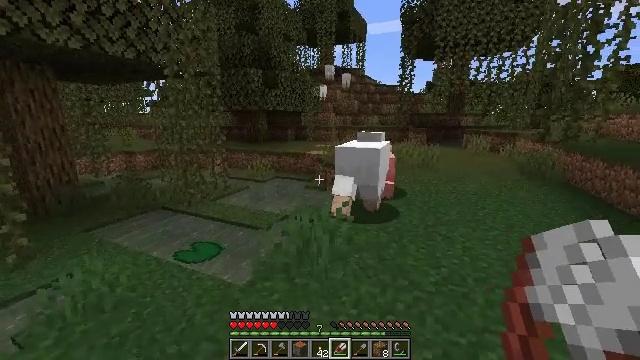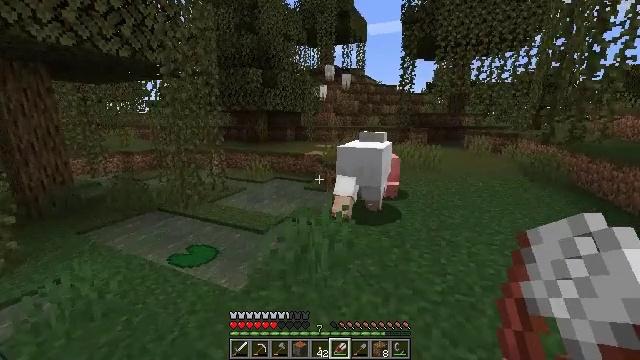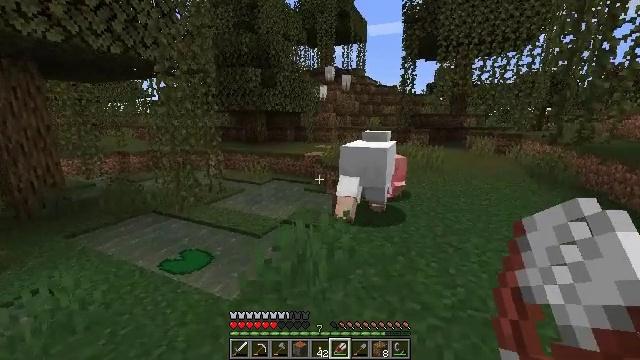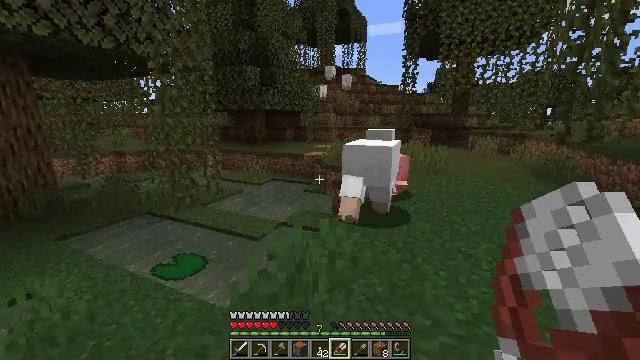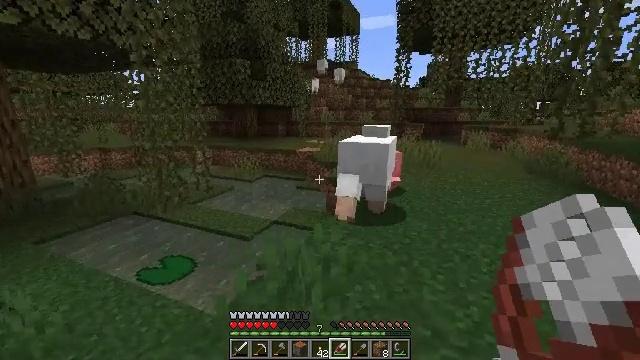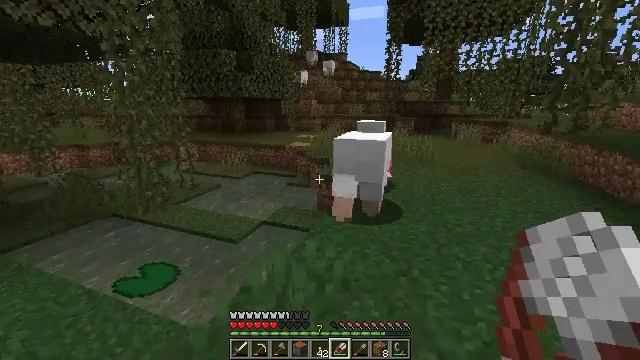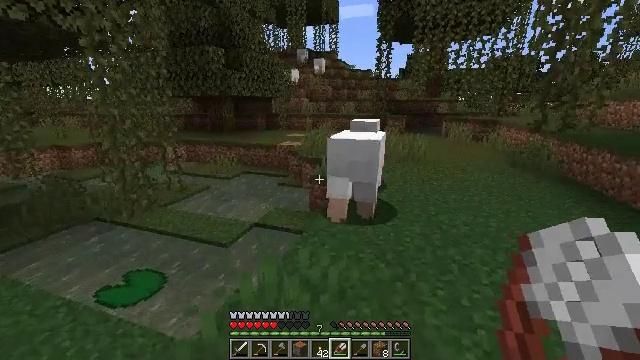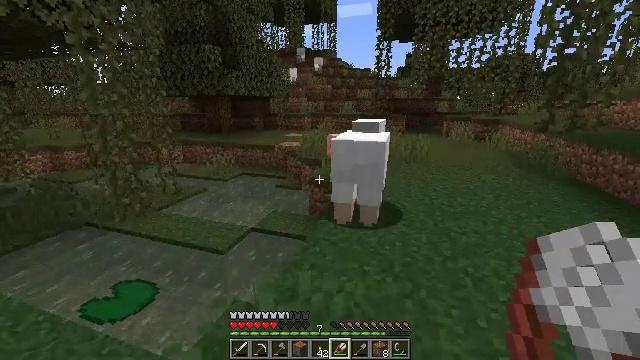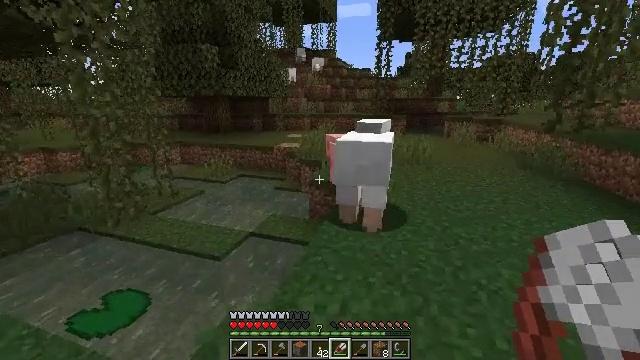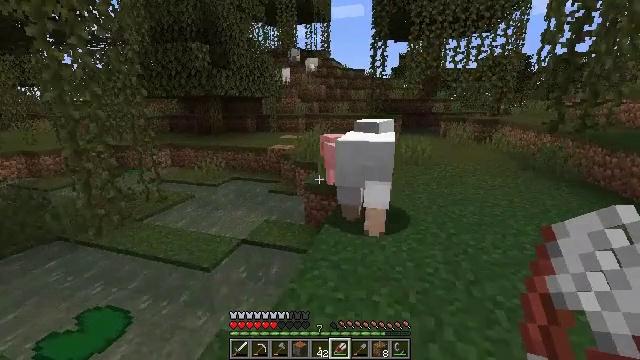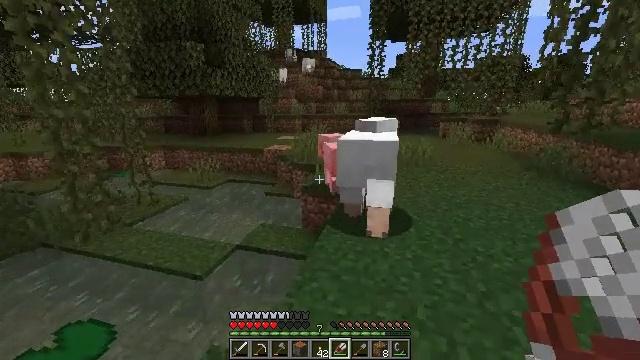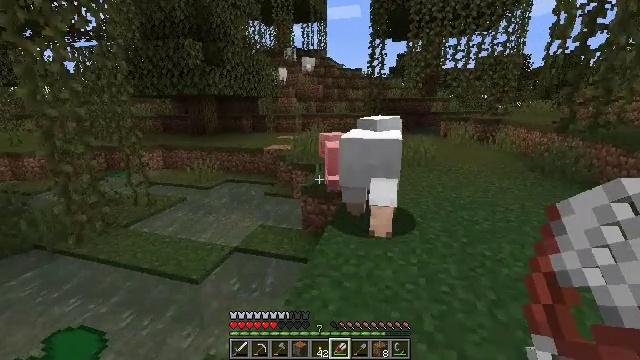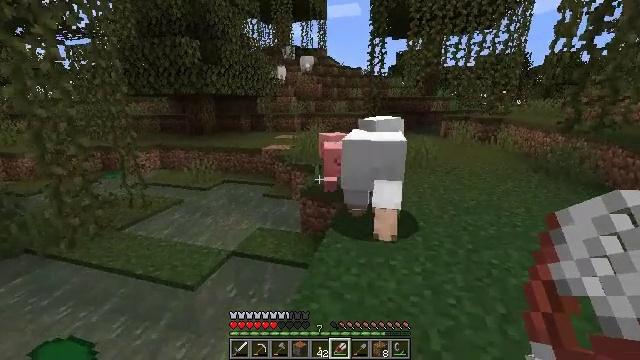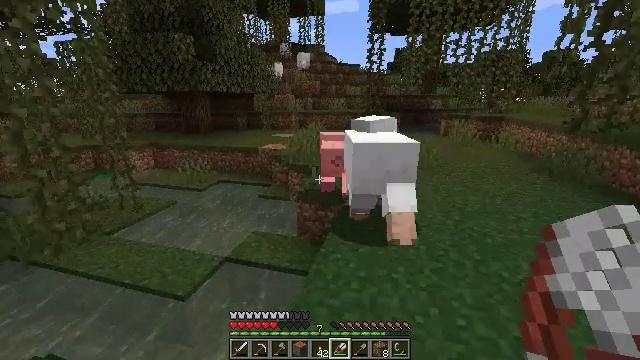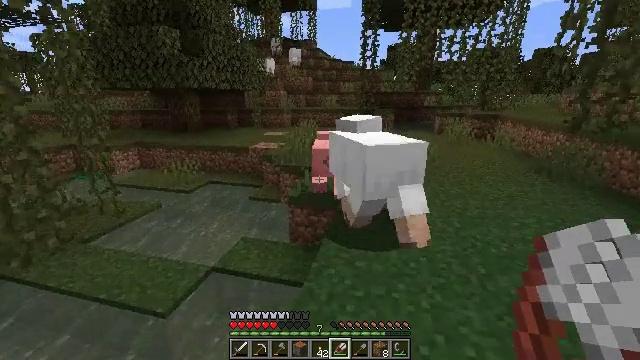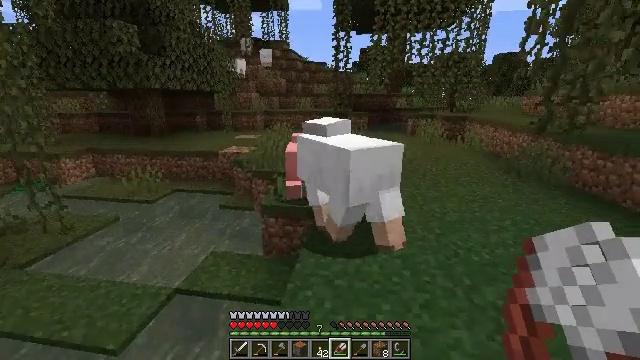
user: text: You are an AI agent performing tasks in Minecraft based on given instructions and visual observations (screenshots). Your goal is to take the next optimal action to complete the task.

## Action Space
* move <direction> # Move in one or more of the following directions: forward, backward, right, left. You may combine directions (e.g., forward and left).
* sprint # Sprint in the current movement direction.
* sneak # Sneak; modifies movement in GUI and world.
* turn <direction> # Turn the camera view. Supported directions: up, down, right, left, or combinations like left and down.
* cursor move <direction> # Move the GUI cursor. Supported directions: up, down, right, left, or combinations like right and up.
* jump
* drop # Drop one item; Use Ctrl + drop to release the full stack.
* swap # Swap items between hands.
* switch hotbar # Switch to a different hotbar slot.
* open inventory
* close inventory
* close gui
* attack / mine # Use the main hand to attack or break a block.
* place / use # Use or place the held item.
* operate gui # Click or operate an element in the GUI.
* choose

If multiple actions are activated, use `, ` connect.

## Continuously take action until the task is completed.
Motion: motion action
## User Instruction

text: Drop shears.
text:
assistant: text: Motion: move forward
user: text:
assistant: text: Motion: move forward
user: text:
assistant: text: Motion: move forward
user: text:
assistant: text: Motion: move forward, turn right and down
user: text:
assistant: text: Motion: move forward, turn right and down
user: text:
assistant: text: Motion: move forward, turn right
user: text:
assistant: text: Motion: move forward
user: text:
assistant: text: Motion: move forward
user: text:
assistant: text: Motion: move forward, turn right
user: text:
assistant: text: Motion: move forward
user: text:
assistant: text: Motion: move forward
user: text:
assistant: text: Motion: move forward
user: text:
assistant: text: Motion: move forward
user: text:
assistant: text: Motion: move forward, turn right
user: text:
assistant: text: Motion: move forward, turn right
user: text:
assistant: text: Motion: move forward, turn right and up
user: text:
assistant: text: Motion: move forward, turn right and up
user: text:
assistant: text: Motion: move forward
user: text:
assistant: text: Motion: move forward
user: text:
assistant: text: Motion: move forward
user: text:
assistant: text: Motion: move forward, turn left and down
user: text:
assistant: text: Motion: move forward, turn left and down
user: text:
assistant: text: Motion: move forward, turn left and down
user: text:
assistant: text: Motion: move forward, turn left
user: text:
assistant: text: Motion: move forward
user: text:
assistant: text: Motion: move forward, use / place
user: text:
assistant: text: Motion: move forward, use / place
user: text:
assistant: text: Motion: move forward, use / place
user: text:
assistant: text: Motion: move forward
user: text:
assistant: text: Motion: move forward